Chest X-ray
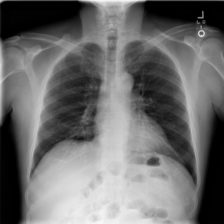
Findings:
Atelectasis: negative
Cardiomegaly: negative
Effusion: negative
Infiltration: negative
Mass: negative
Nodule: negative
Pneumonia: negative
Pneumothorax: negative
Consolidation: negative
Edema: negative
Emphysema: negative
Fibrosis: negative
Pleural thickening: negative
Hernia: negative